Question: I've been trying hard for the past hours to switch from the left column to the right one. I mean, I'm trying to center vertically the text div inside the grey div.
I would love to get some of your help. I've read a lot of tutorials and forum answer but didn't get the expected result yet.
Any advice is more than welcome :)

HTML Code :
'''
.box-key-message{
height: 240px;
position: relative;
background-color: #eeeeee;
border-radius: 10px;
}
.box-key-message div {
display:inline-block;
vertical-align:middle;
padding: 20px;
text-align: justify;
}
.box-key-message span {
font-weight:bold;
font-size:16px;
color: #D5420F;
}
'''
'''
<div class="col-lg-4 col-lg-offset-1">
<div class="box-key-message">
<div>
<span> Gratuit</span>
<br /><br />
Notre service, qui vous permet d'acceder a des centaines d'etudiants, est completement gratuit pour vous.
<br /><br />
Vous ne remunerez que l'etudiant. Un acompte de 15% vous sera demande au moment de la mise en relation. Le reste sera paye une fois tous les succes de votre mission atteints !
</div>
</div>
<br /><br />
<div class="box-key-message">
<div>
<span>Simple et Rapide</span>
<br /><br />
Remplissez cette page en 5 minutes pour publier une mission a tous nos etudiants.
<br /><br />
Vous recevrez alors le CV des etudiants interesses par votre mission. Une fois l'etudiant selectionne, la mission commence.
</div>
</div>
<br /><br />
<div class="box-key-message">
<div>
<span>Sans engagement</span>
<br /><br />
Les etudiants des Grandes Ecoles qui vous repondent sont qualifies, motives, disponibles et reactifs.
<br /><br />
Si malgre tout aucun profil ne vous correspond, vous n'avez aucune obligation de recruter un etudiant et poster la mission aura ete gratuit.
</div>
</div>
<br /><br />
<div class="box-key-message">
<div>
<span>Et pour payer l'etudiant ?</span>
<br /><br />
L'etudiant vous facturera la prestation en direct a la fin de la mission.
</div>
</div>
</div>
'''
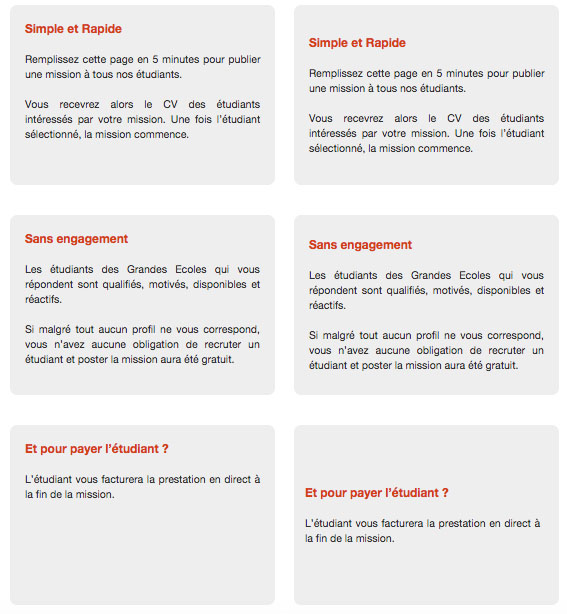
Answer: Just use 'display: table; table-layout: fixed;' for the parent div and 'display: table-cell; vertical-align: middle;' for every child. See how it works below. You probably also will need to specify 'width: 100%' to both of them.
'''
.box-key-message{
height: 240px;
position: relative;
background-color: #eeeeee;
border-radius: 10px;
display: table;
table-layout: fixed;
}
.box-key-message div {
display:inline-block;
vertical-align:middle;
padding: 20px;
text-align: justify;
display: table-cell;
vertical-align: middle;
width: 100%;
}
.box-key-message span {
font-weight:bold;
font-size:16px;
color: #D5420F;
}
'''
'''
<div class="col-lg-4 col-lg-offset-1">
<div class="box-key-message">
<div>
<span> Gratuit</span>
<br /><br />
Notre service, qui vous permet d'acceder a des centaines d'etudiants, est completement gratuit pour vous.
<br /><br />
Vous ne remunerez que l'etudiant. Un acompte de 15% vous sera demande au moment de la mise en relation. Le reste sera paye une fois tous les succes de votre mission atteints !
</div>
</div>
<br /><br />
<div class="box-key-message">
<div>
<span>Simple et Rapide</span>
<br /><br />
Remplissez cette page en 5 minutes pour publier une mission a tous nos etudiants.
<br /><br />
Vous recevrez alors le CV des etudiants interesses par votre mission. Une fois l'etudiant selectionne, la mission commence.
</div>
</div>
<br /><br />
<div class="box-key-message">
<div>
<span>Sans engagement</span>
<br /><br />
Les etudiants des Grandes Ecoles qui vous repondent sont qualifies, motives, disponibles et reactifs.
<br /><br />
Si malgre tout aucun profil ne vous correspond, vous n'avez aucune obligation de recruter un etudiant et poster la mission aura ete gratuit.
</div>
</div>
<br /><br />
<div class="box-key-message">
<div>
<span>Et pour payer l'etudiant ?</span>
<br /><br />
L'etudiant vous facturera la prestation en direct a la fin de la mission.
</div>
</div>
</div>
'''